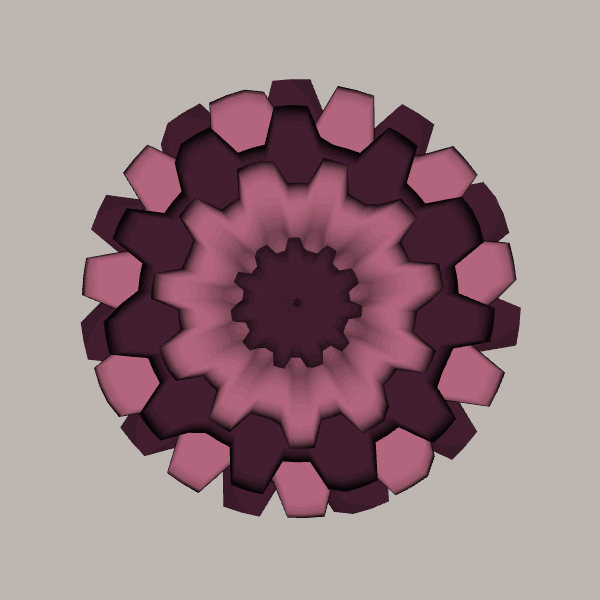
Background: light